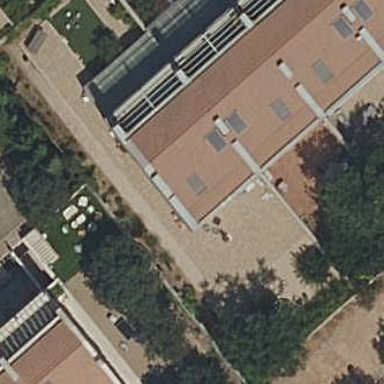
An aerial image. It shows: Terrace building.